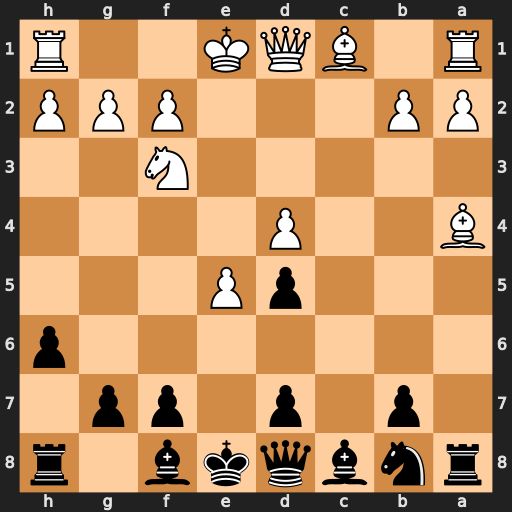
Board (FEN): rnbqkb1r/1p1p1pp1/7p/3pP3/B2P4/5N2/PP3PPP/R1BQK2R
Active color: b
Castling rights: KQkq
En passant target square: -
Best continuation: Qa5+ Bd2 Qxa4